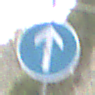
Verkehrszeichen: VorgeschriebeneFahrtrichtungGeradeaus
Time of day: MorningAfternoon
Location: Outdoor (Nature)
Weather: PartlyCloudy
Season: NotSpecified
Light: Natural